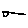
Label: car